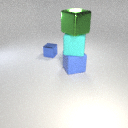
small blue metal cube to the left of large blue rubber cube